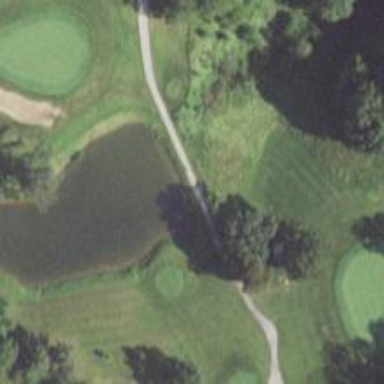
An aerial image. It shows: Path for golf carts.